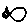
Label: fish